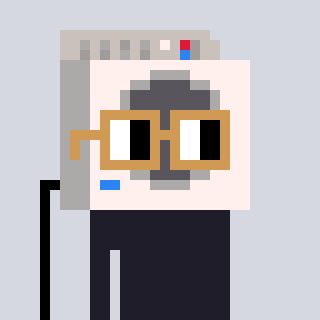
a pixel art character with square brown glasses, a washing machine-shaped head and a bluegrey-colored body on a cool background